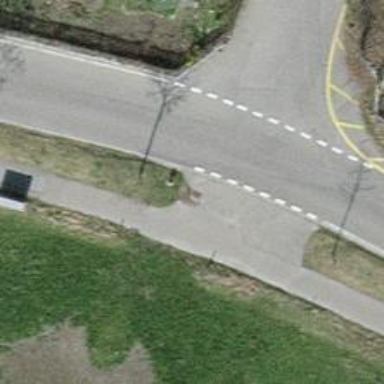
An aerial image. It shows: Asphalt cycleway.